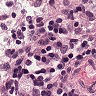
Metastatic tissue present: no